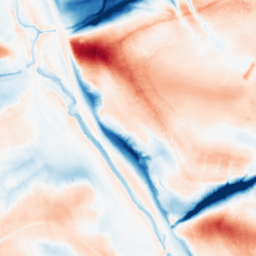
Category: classical
Decomposition family: gaussian_anisotropic
Decomposition parameters: sigma_x: 2
sigma_y: 20
Upsampling method: quartic
Upsampling parameters: scale: 2
Upsampling scale: 2